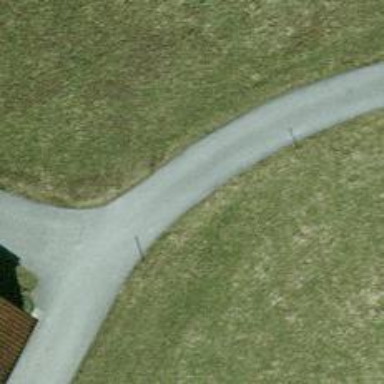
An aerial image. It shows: Unclassified road with gravel surface.